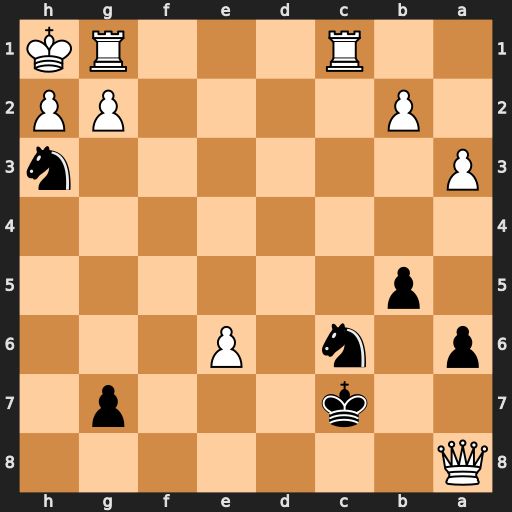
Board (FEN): Q7/2k3p1/p1n1P3/1p6/8/P6n/1P4PP/2R3RK
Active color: b
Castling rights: -
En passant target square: -
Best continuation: Nf2#